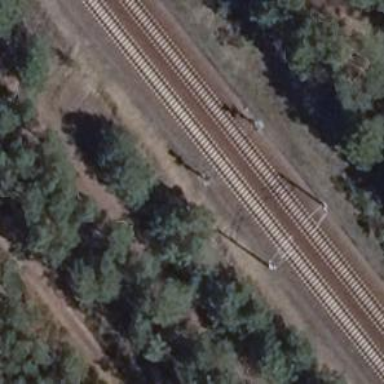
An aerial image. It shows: Railway signal.